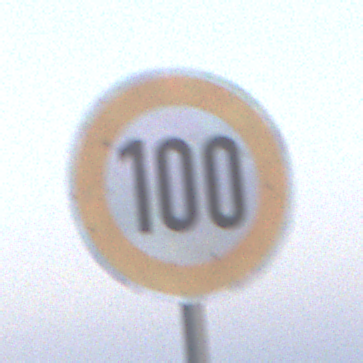
Verkehrszeichen: Geschwindigkeit100
Umgebung: Outdoor, Suburban
Tageszeit: SunriseSunset
Wetter: Clear
Licht: Natural
Jahreszeit: NotSpecified
Kontrast: LowContrast